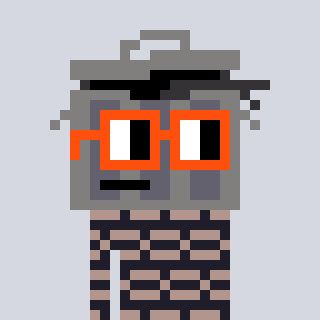
a pixel art character with square orange glasses, a trashcan-shaped head and a grayscale-colored body on a cool background